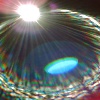
Label: sunburn